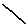
Label: line